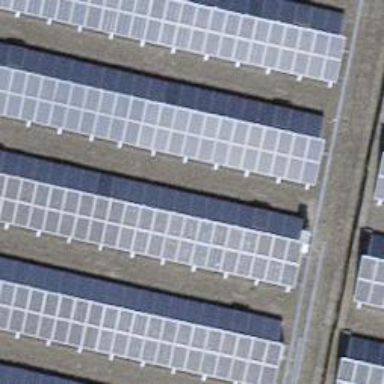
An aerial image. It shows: Solar photovoltaic panel generator.